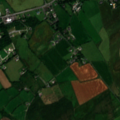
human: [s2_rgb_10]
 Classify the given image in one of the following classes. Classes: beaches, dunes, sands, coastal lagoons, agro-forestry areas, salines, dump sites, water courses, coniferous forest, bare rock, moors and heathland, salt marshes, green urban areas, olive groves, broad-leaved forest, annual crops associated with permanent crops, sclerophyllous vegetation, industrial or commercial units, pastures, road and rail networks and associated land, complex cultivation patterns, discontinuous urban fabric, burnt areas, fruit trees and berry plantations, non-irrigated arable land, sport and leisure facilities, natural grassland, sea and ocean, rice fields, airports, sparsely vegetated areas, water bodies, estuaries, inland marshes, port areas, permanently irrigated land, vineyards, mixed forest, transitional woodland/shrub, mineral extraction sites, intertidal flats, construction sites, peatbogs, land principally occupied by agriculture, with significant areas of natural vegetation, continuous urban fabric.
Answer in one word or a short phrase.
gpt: non-irrigated arable land, pastures, peatbogs